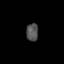
Tissue: lung
Cell type: Epithelial cells
Senescence score: 0.1695
Nuclear area (px): 205
Mean DAPI intensity: 83.259